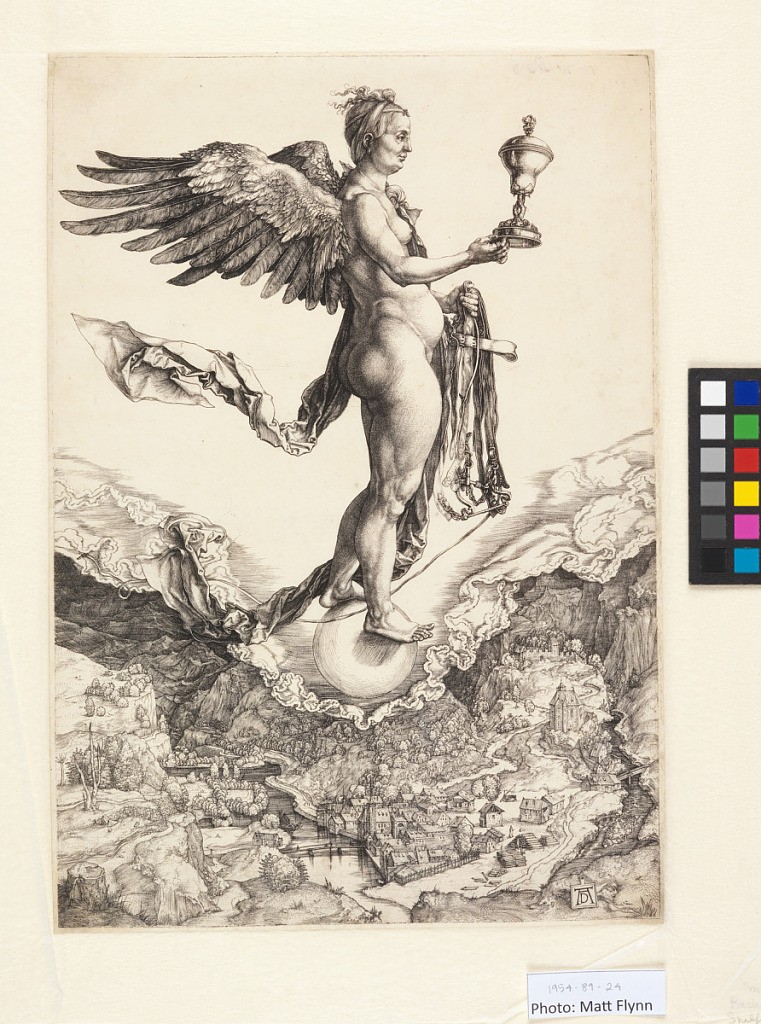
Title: Nemesis
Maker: Albrecht Dürer, German, 1471–1528
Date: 1501–02
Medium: Engraving on white laid paper
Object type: Print
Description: The winged nude figure of a woman, standing, facing right, in profile; she holds a covered vessel in her right hand, a bridle in her left, and stands on a globe; view of a town below.